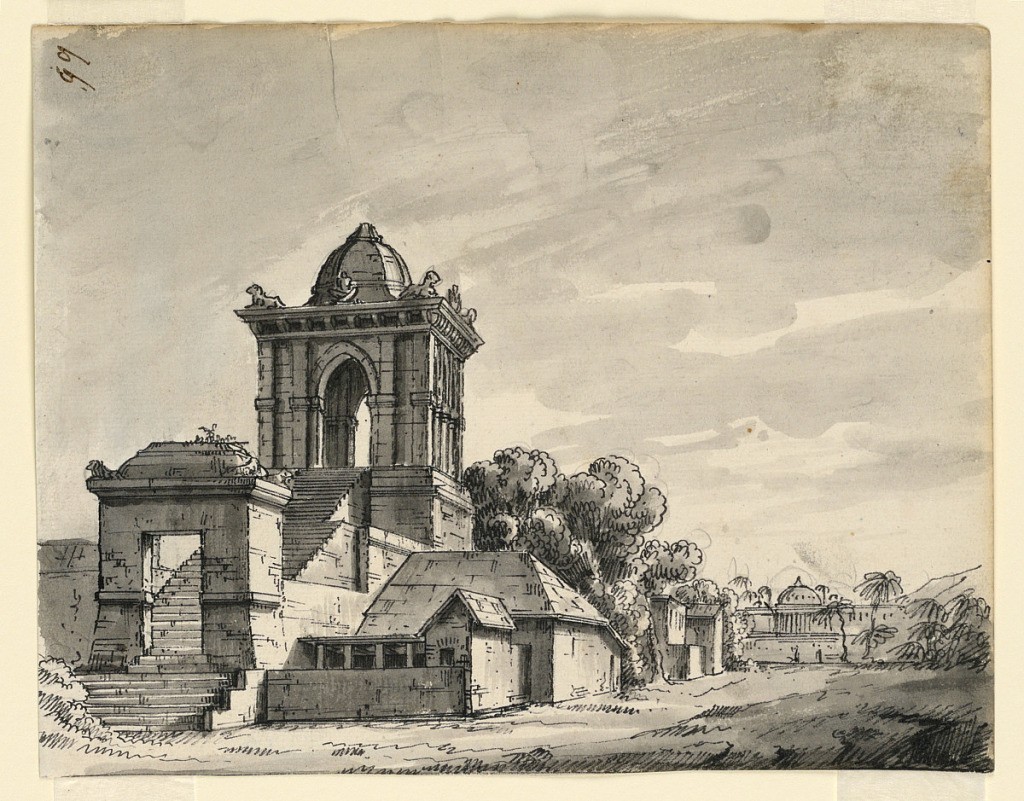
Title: Stage Design, Pavilion and Small Buildings
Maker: Romolo Achille Liverani, Italian, 1809 - 1872
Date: early 19th century
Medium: Pen and sepia ink, brush and wash, graphite on paper
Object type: Drawing
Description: Horizontal rectangle. Pavilion with stairs leading up to it, smaller buildings below. Palace at a distance in background.